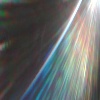
Label: sunburn